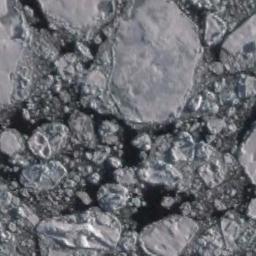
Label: sea_ice